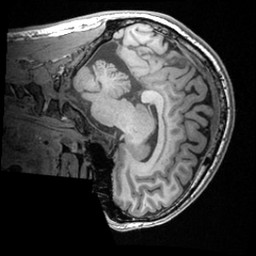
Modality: T1w
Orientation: sagittal
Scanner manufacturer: ge
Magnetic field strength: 3 T
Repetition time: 0.008368 s
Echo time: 0.00326 s